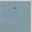
Piece: xx